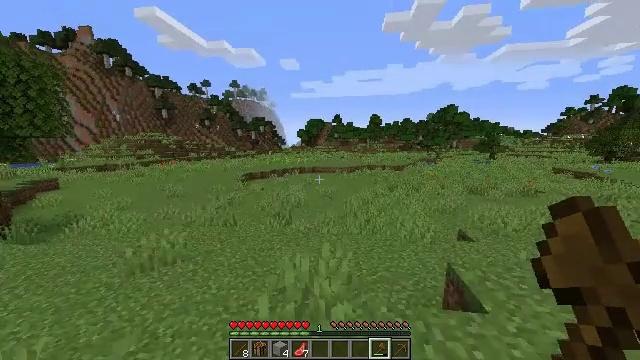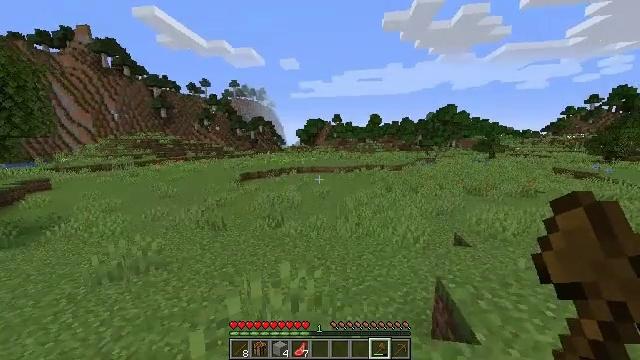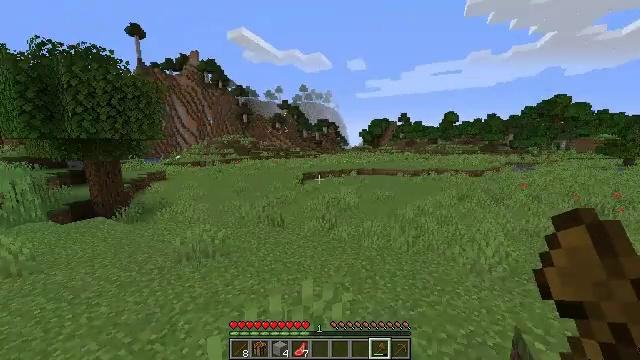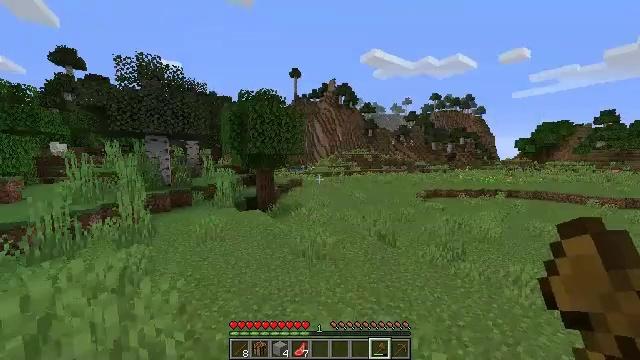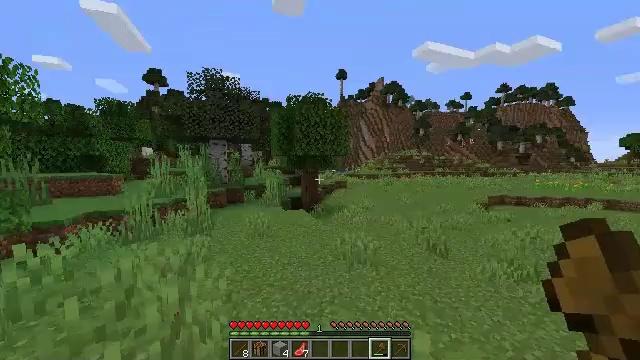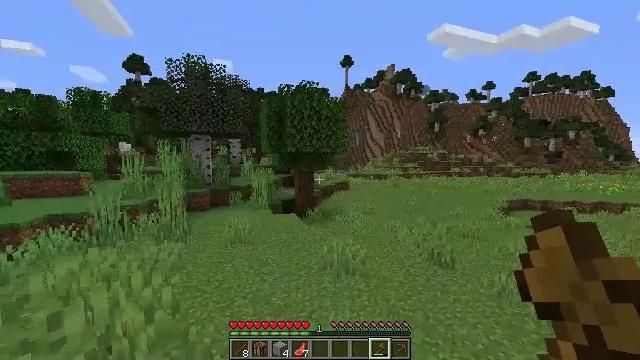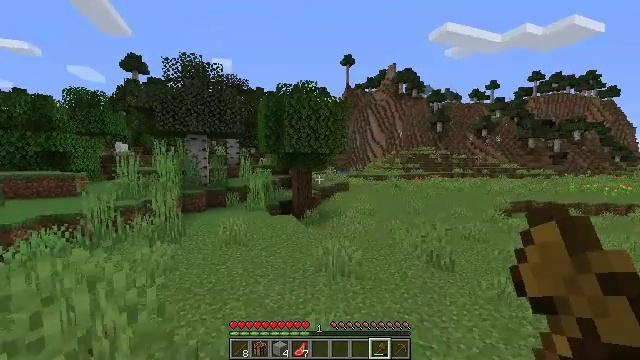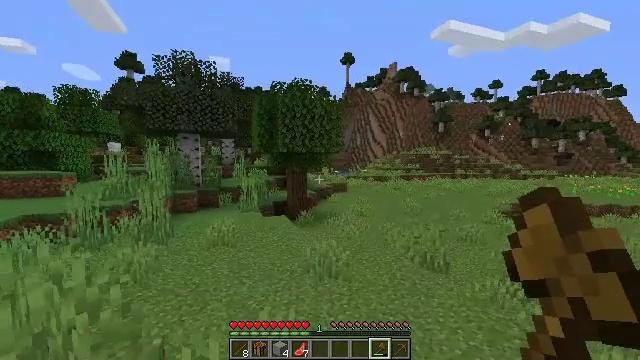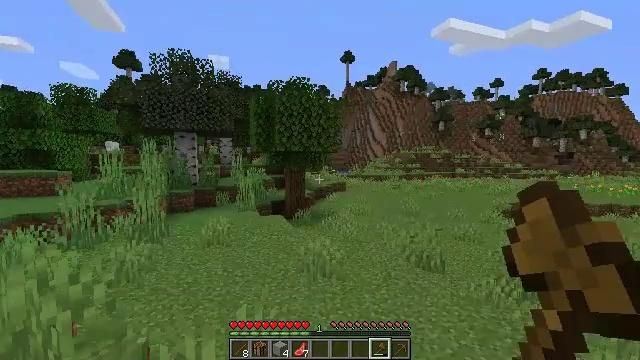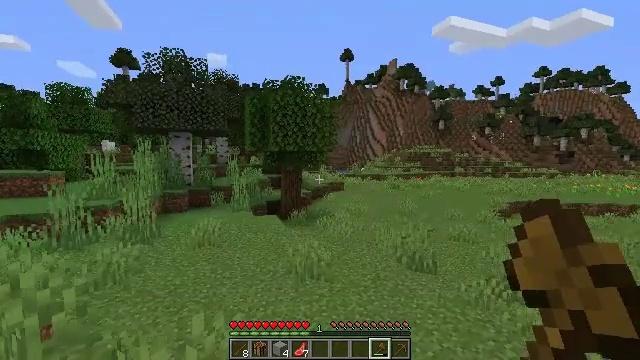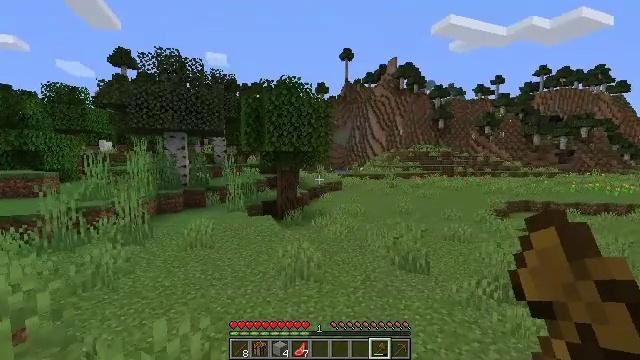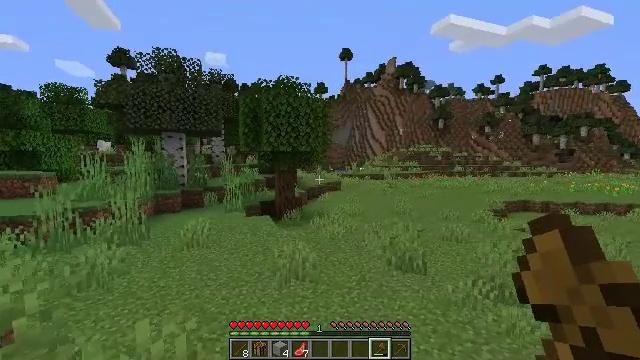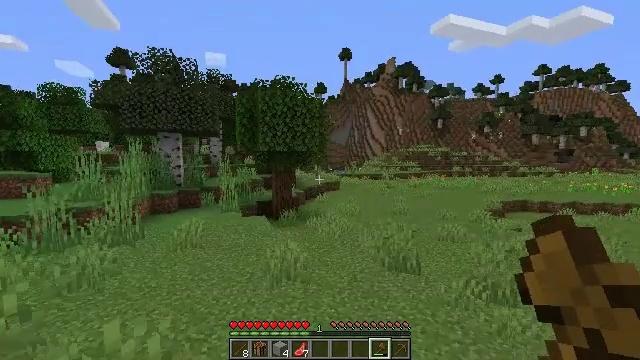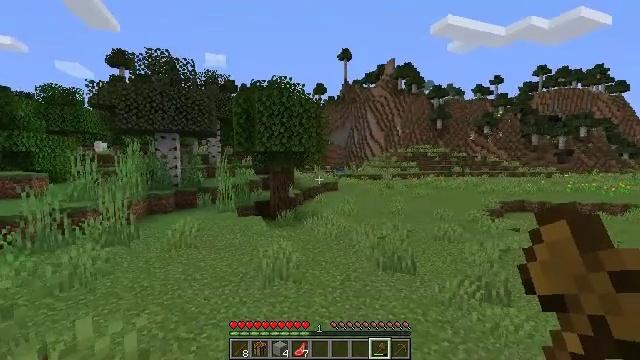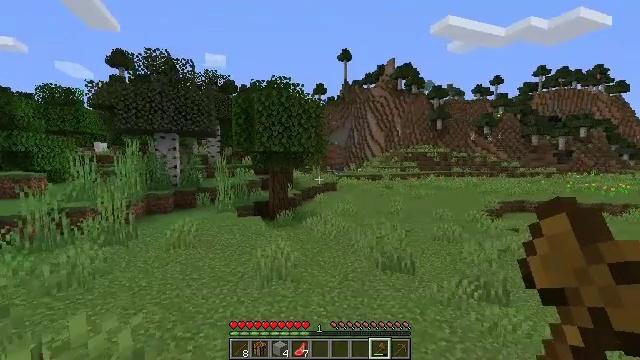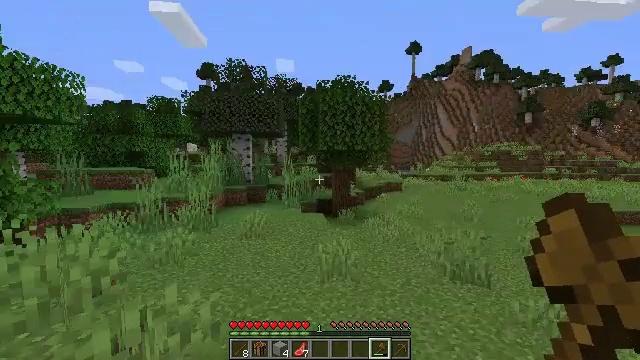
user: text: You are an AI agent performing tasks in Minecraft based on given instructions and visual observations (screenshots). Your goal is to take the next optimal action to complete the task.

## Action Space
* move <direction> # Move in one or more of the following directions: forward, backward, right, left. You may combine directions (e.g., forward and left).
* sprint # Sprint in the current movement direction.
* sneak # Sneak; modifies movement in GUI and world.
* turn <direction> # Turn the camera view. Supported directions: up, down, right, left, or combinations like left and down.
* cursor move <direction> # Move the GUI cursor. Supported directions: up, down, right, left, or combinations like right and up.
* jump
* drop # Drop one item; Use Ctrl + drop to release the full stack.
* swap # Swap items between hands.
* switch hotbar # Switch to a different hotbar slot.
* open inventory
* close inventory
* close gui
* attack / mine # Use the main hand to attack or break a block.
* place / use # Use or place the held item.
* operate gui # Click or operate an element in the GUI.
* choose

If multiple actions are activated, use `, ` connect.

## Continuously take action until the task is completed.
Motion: motion action
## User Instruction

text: Gather grass block for landscaping.
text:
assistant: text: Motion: move forward and move right
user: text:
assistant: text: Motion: move forward and move right, turn left
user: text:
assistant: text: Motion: move right, turn left and up
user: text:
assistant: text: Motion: move right, turn left
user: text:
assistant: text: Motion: move right
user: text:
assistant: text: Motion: move right
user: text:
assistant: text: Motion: move right
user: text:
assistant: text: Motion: move right
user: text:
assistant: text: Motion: move right
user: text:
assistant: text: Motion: move right
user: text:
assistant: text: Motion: move right
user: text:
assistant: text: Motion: no_op
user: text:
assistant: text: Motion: no_op
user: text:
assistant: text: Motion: no_op
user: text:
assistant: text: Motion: turn left
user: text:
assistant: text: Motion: turn left
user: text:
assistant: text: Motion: turn left
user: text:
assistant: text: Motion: turn left
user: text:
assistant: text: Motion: no_op
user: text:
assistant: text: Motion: no_op
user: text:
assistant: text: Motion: move left
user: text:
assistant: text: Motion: move left
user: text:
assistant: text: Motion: move left, turn left
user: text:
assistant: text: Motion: move left, turn left
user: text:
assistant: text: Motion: move left
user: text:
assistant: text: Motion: move left
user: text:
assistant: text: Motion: move left
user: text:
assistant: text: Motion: move left
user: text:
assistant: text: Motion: move left
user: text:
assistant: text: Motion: move left